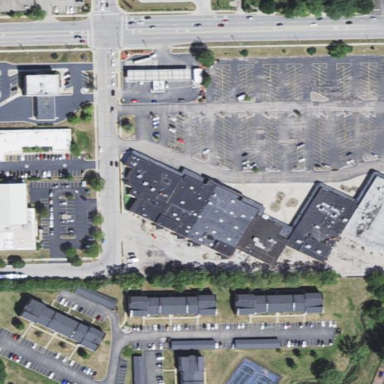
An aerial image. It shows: Retail building.